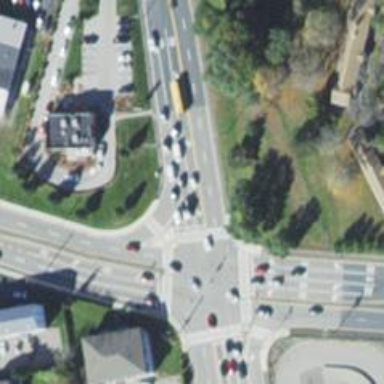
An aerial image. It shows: Footway located on traffic island.